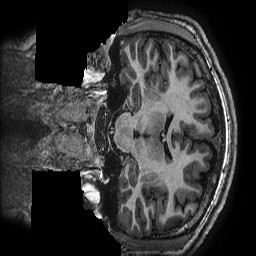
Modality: T1w
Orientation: coronal
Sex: male
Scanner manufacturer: ge
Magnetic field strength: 3 T
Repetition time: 0.007644 s
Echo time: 0.003468 s